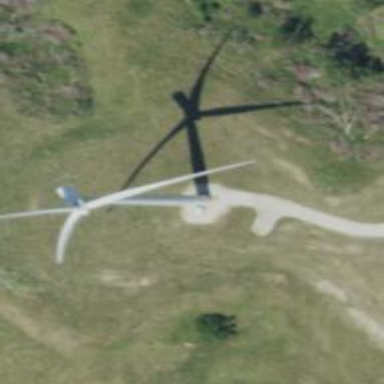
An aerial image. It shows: Wind generator using wind turbines of horizontal axis.